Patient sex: M
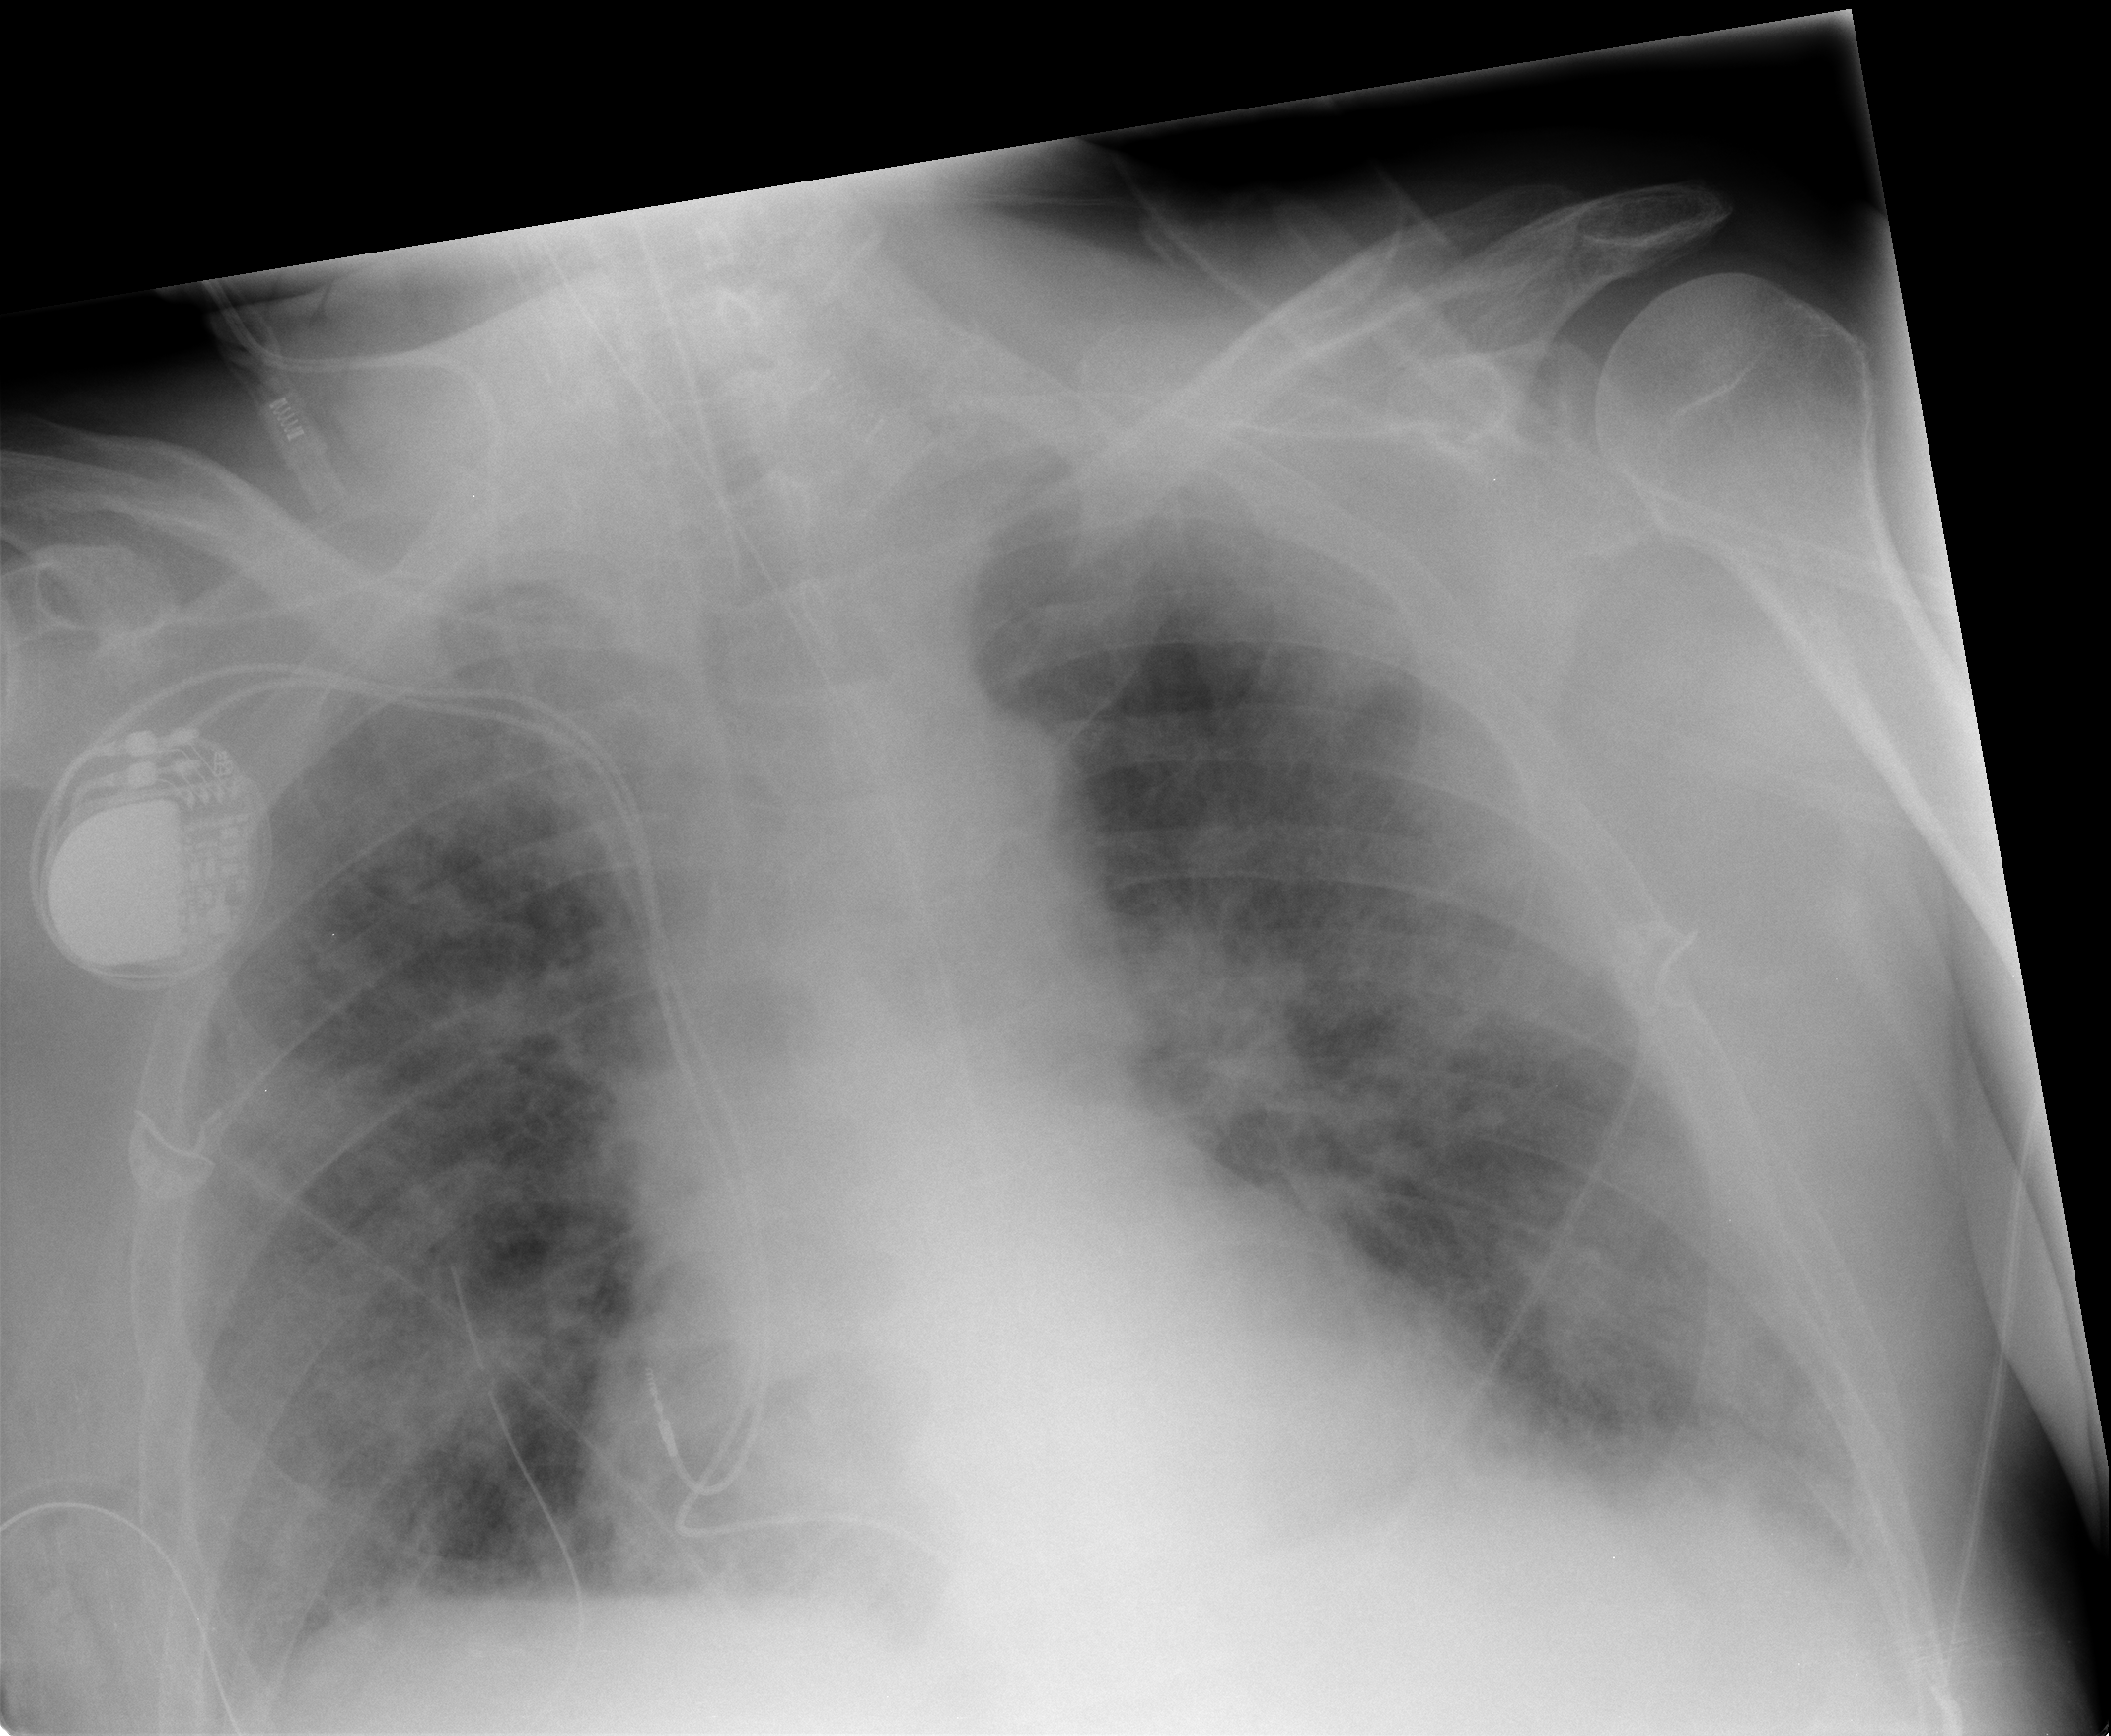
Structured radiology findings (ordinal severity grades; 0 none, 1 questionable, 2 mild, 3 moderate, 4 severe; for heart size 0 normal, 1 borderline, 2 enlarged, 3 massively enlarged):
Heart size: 2
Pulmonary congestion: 1
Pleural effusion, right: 0
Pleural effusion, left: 0
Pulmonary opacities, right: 4
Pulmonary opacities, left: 3
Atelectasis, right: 2
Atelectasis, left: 2